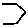
Label: hexagon